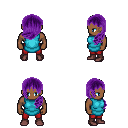
a pixel art fantasy rpg character, male body template, human, dark skin, teal tunic, red pants, purple left-swept hairstyle, maroon shoes, four views (front, back, left, right), 2x2 character sprite sheet, small pixel art, hard edges, no anti-aliasing